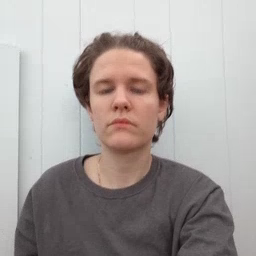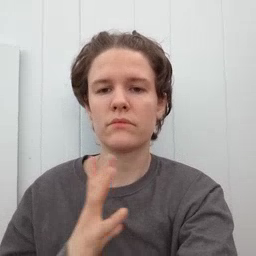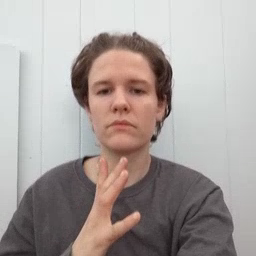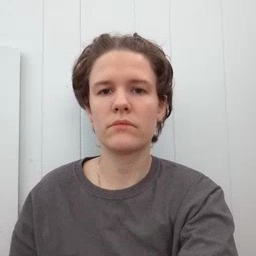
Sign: fine